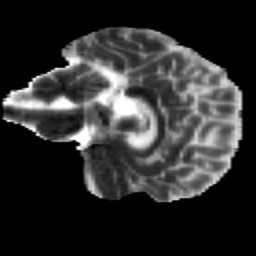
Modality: MD
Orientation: sagittal
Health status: healthy
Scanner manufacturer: siemens
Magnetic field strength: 3 T
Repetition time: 12 s
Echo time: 0.092 s